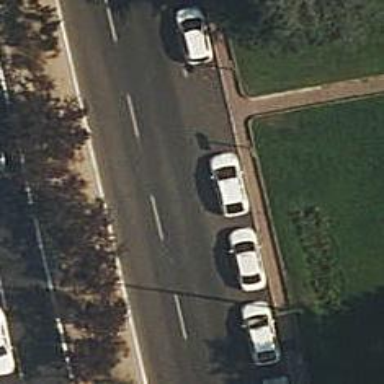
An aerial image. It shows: Taxi stand.